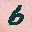
Label: 6